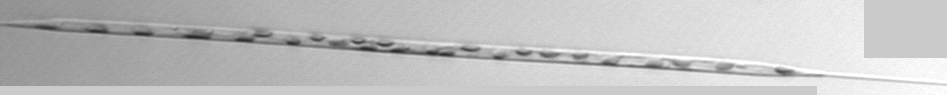
Label: Rhizosolenia